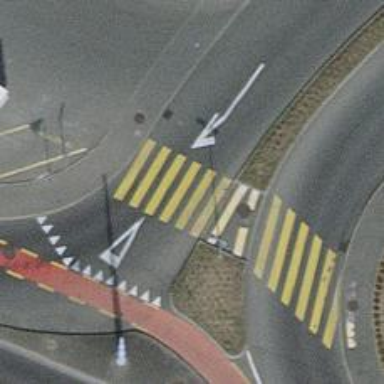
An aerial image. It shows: Zebra crossing on the road.